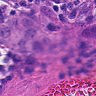
Metastatic tissue present: yes